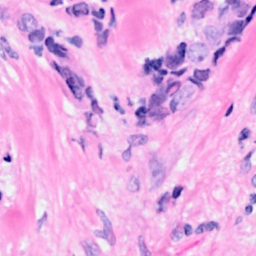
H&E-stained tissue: Breast